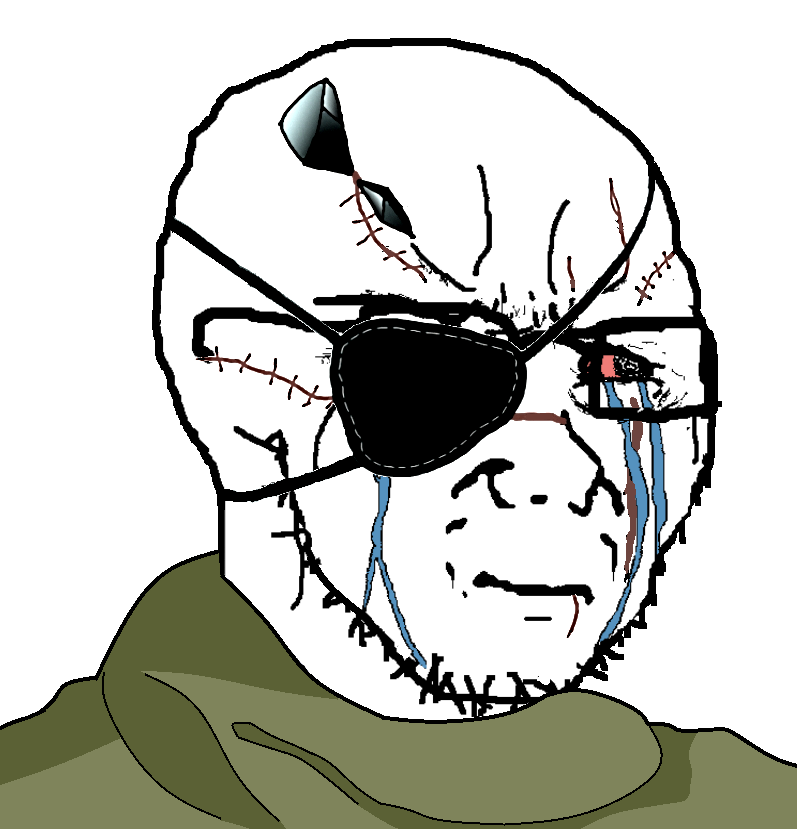
Label: 5_Soyjak